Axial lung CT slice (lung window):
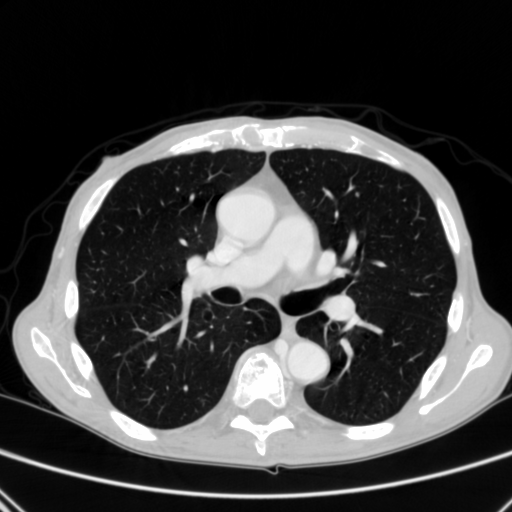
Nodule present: yes
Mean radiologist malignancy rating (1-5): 3